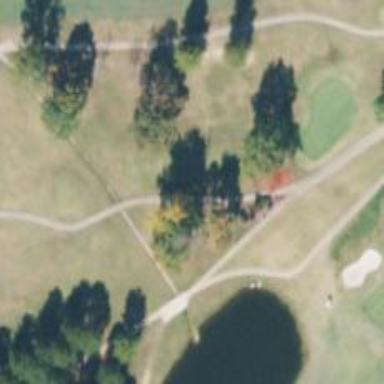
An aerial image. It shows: Service road designated as golf cart path.